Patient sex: M
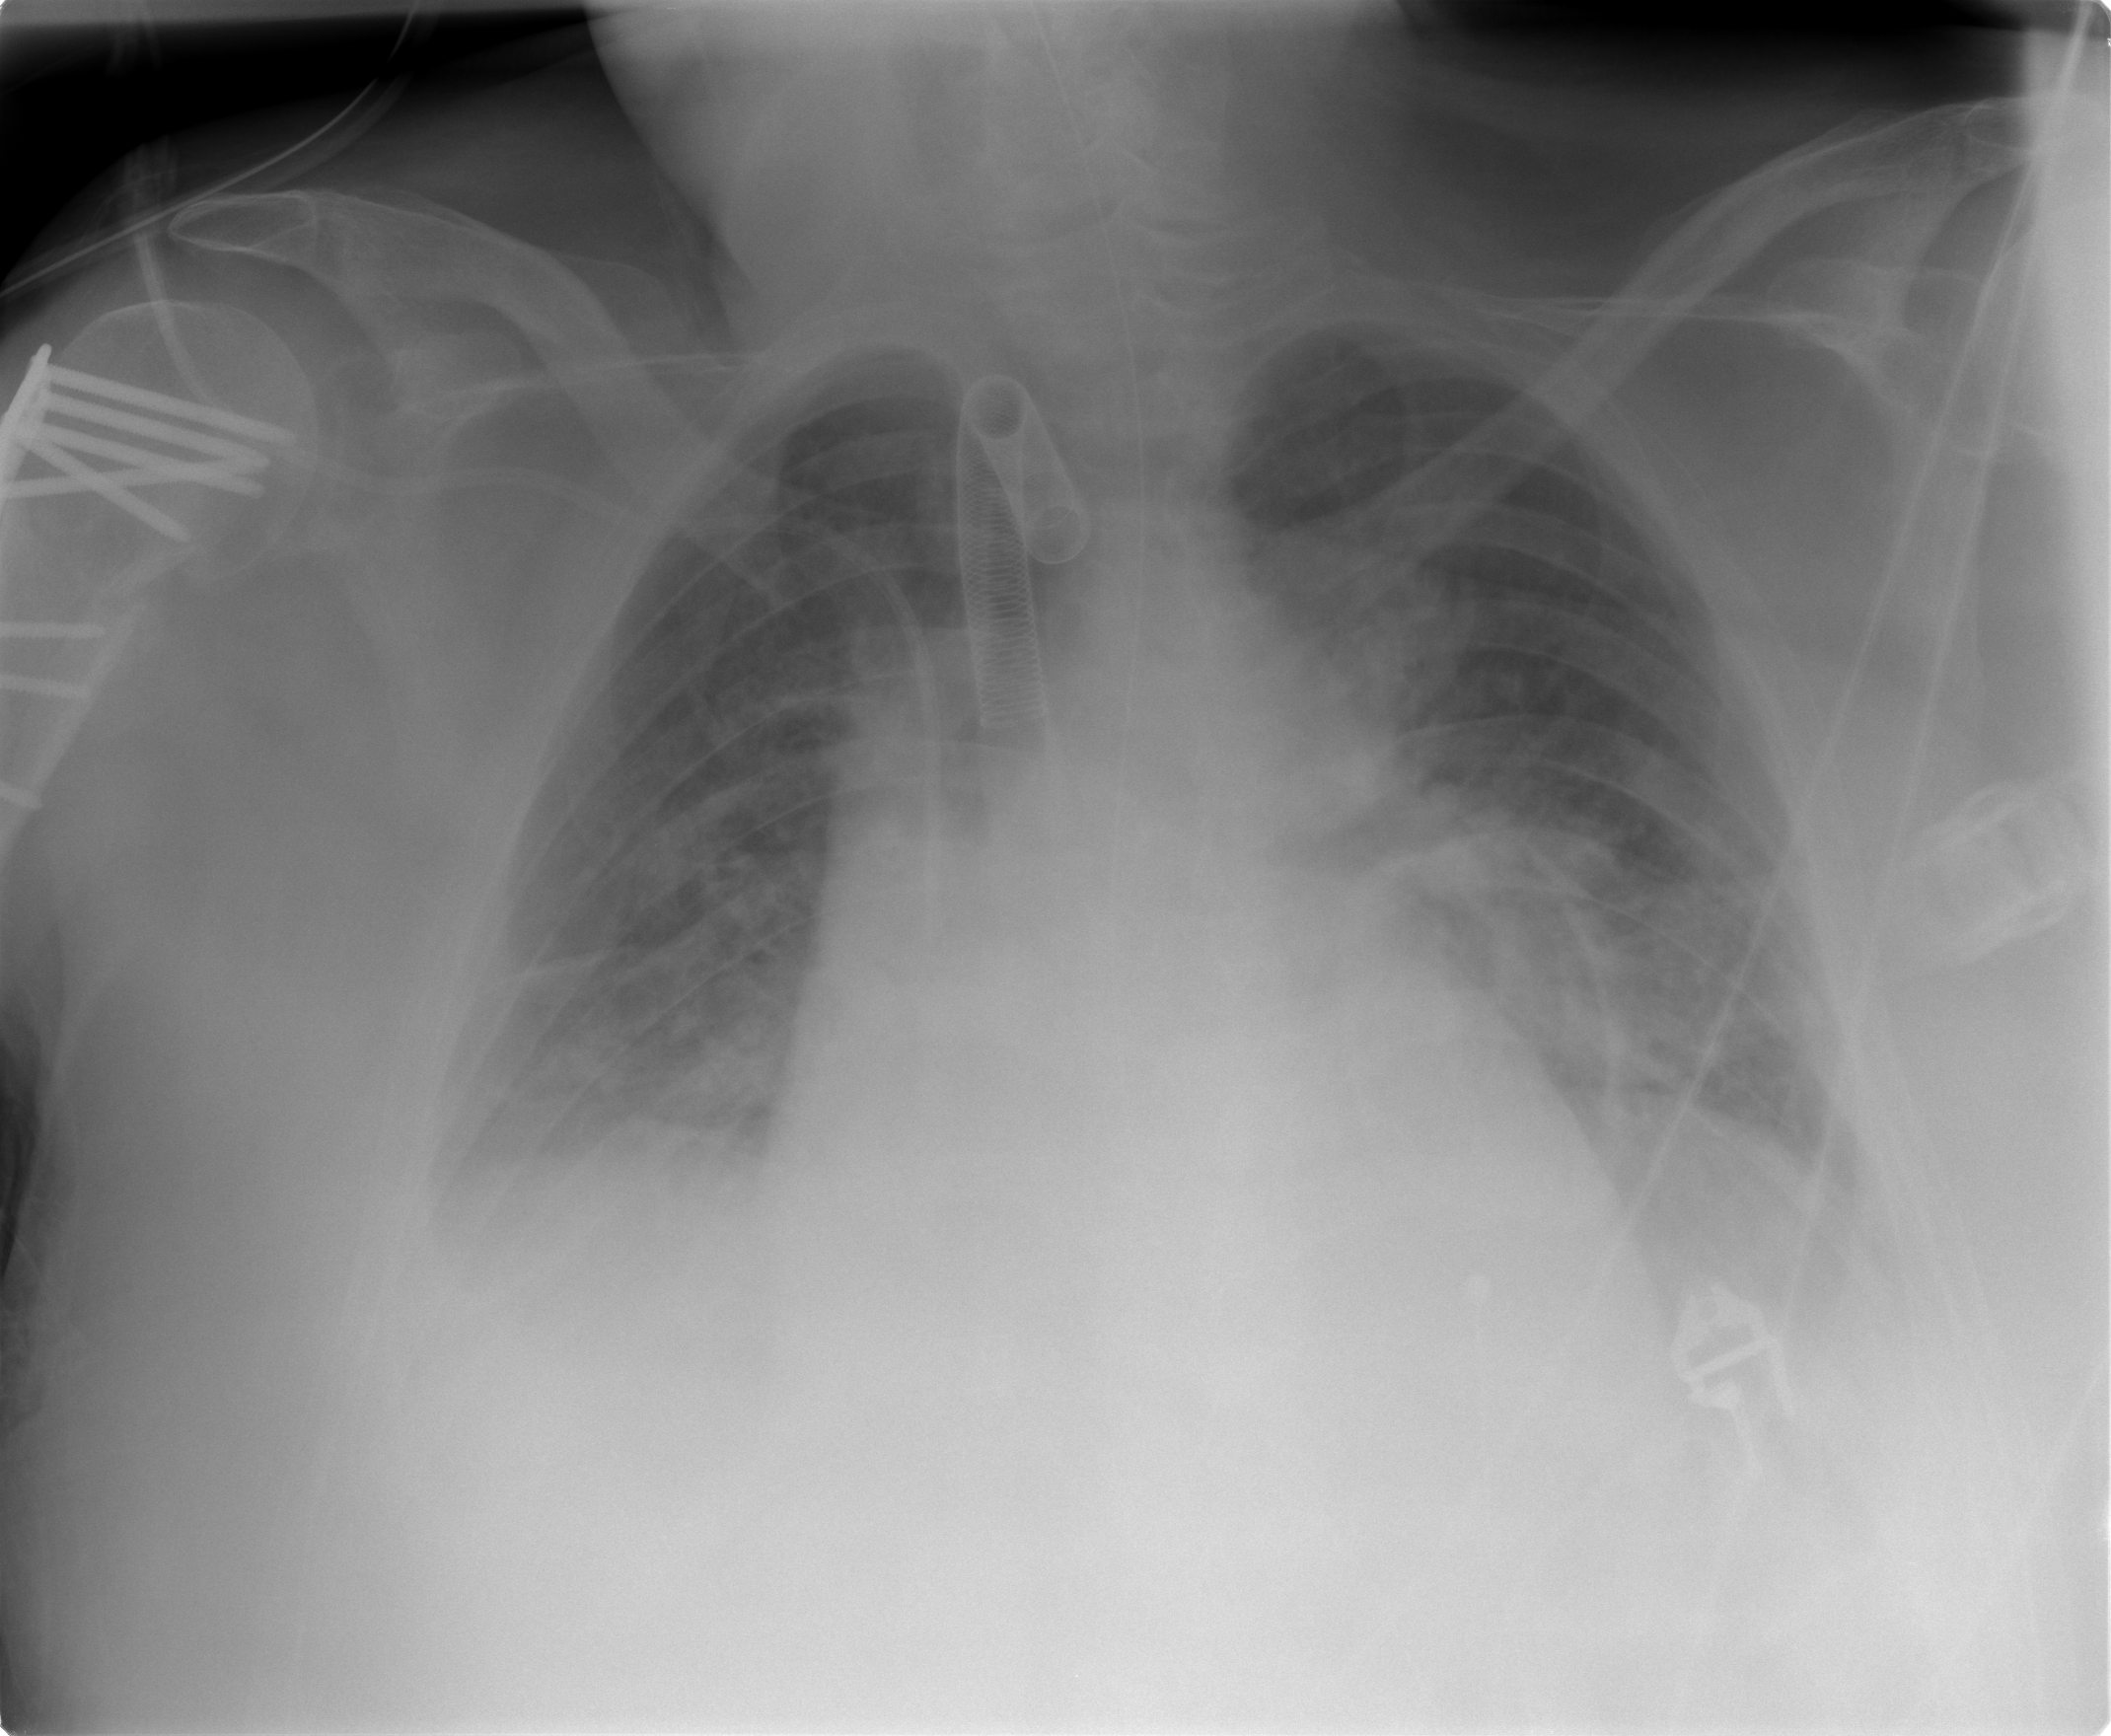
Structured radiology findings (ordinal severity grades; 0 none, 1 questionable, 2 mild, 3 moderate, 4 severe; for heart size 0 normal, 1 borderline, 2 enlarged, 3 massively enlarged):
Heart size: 2
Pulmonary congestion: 2
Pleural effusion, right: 2
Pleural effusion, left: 2
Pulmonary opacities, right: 1
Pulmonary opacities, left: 2
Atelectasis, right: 2
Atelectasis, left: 2